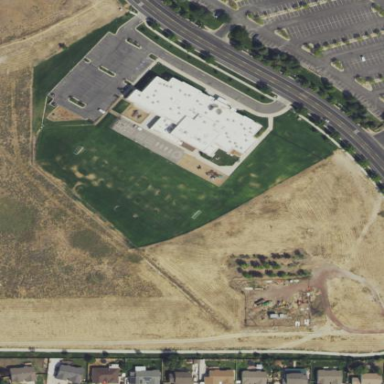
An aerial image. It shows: School.